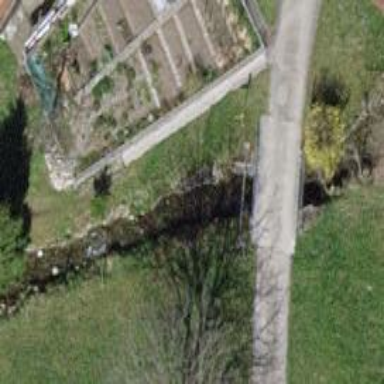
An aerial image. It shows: Culvert tunnel.